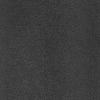
Atmospheric dust classification: dusty